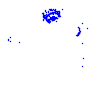
Particle: electron